Interaction volume radius: 10 \u00c5
Interaction volume height: 45 \u00c5
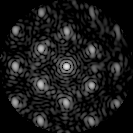
Disorder parameter: 0.3214